Interaction volume radius: 10 \u00c5
Interaction volume height: 20 \u00c5
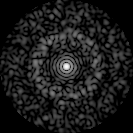
Disorder parameter: 0.8288